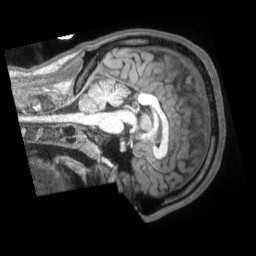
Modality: T1w
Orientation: sagittal
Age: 19
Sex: male